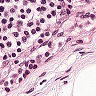
Metastatic tissue present: no